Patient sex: M
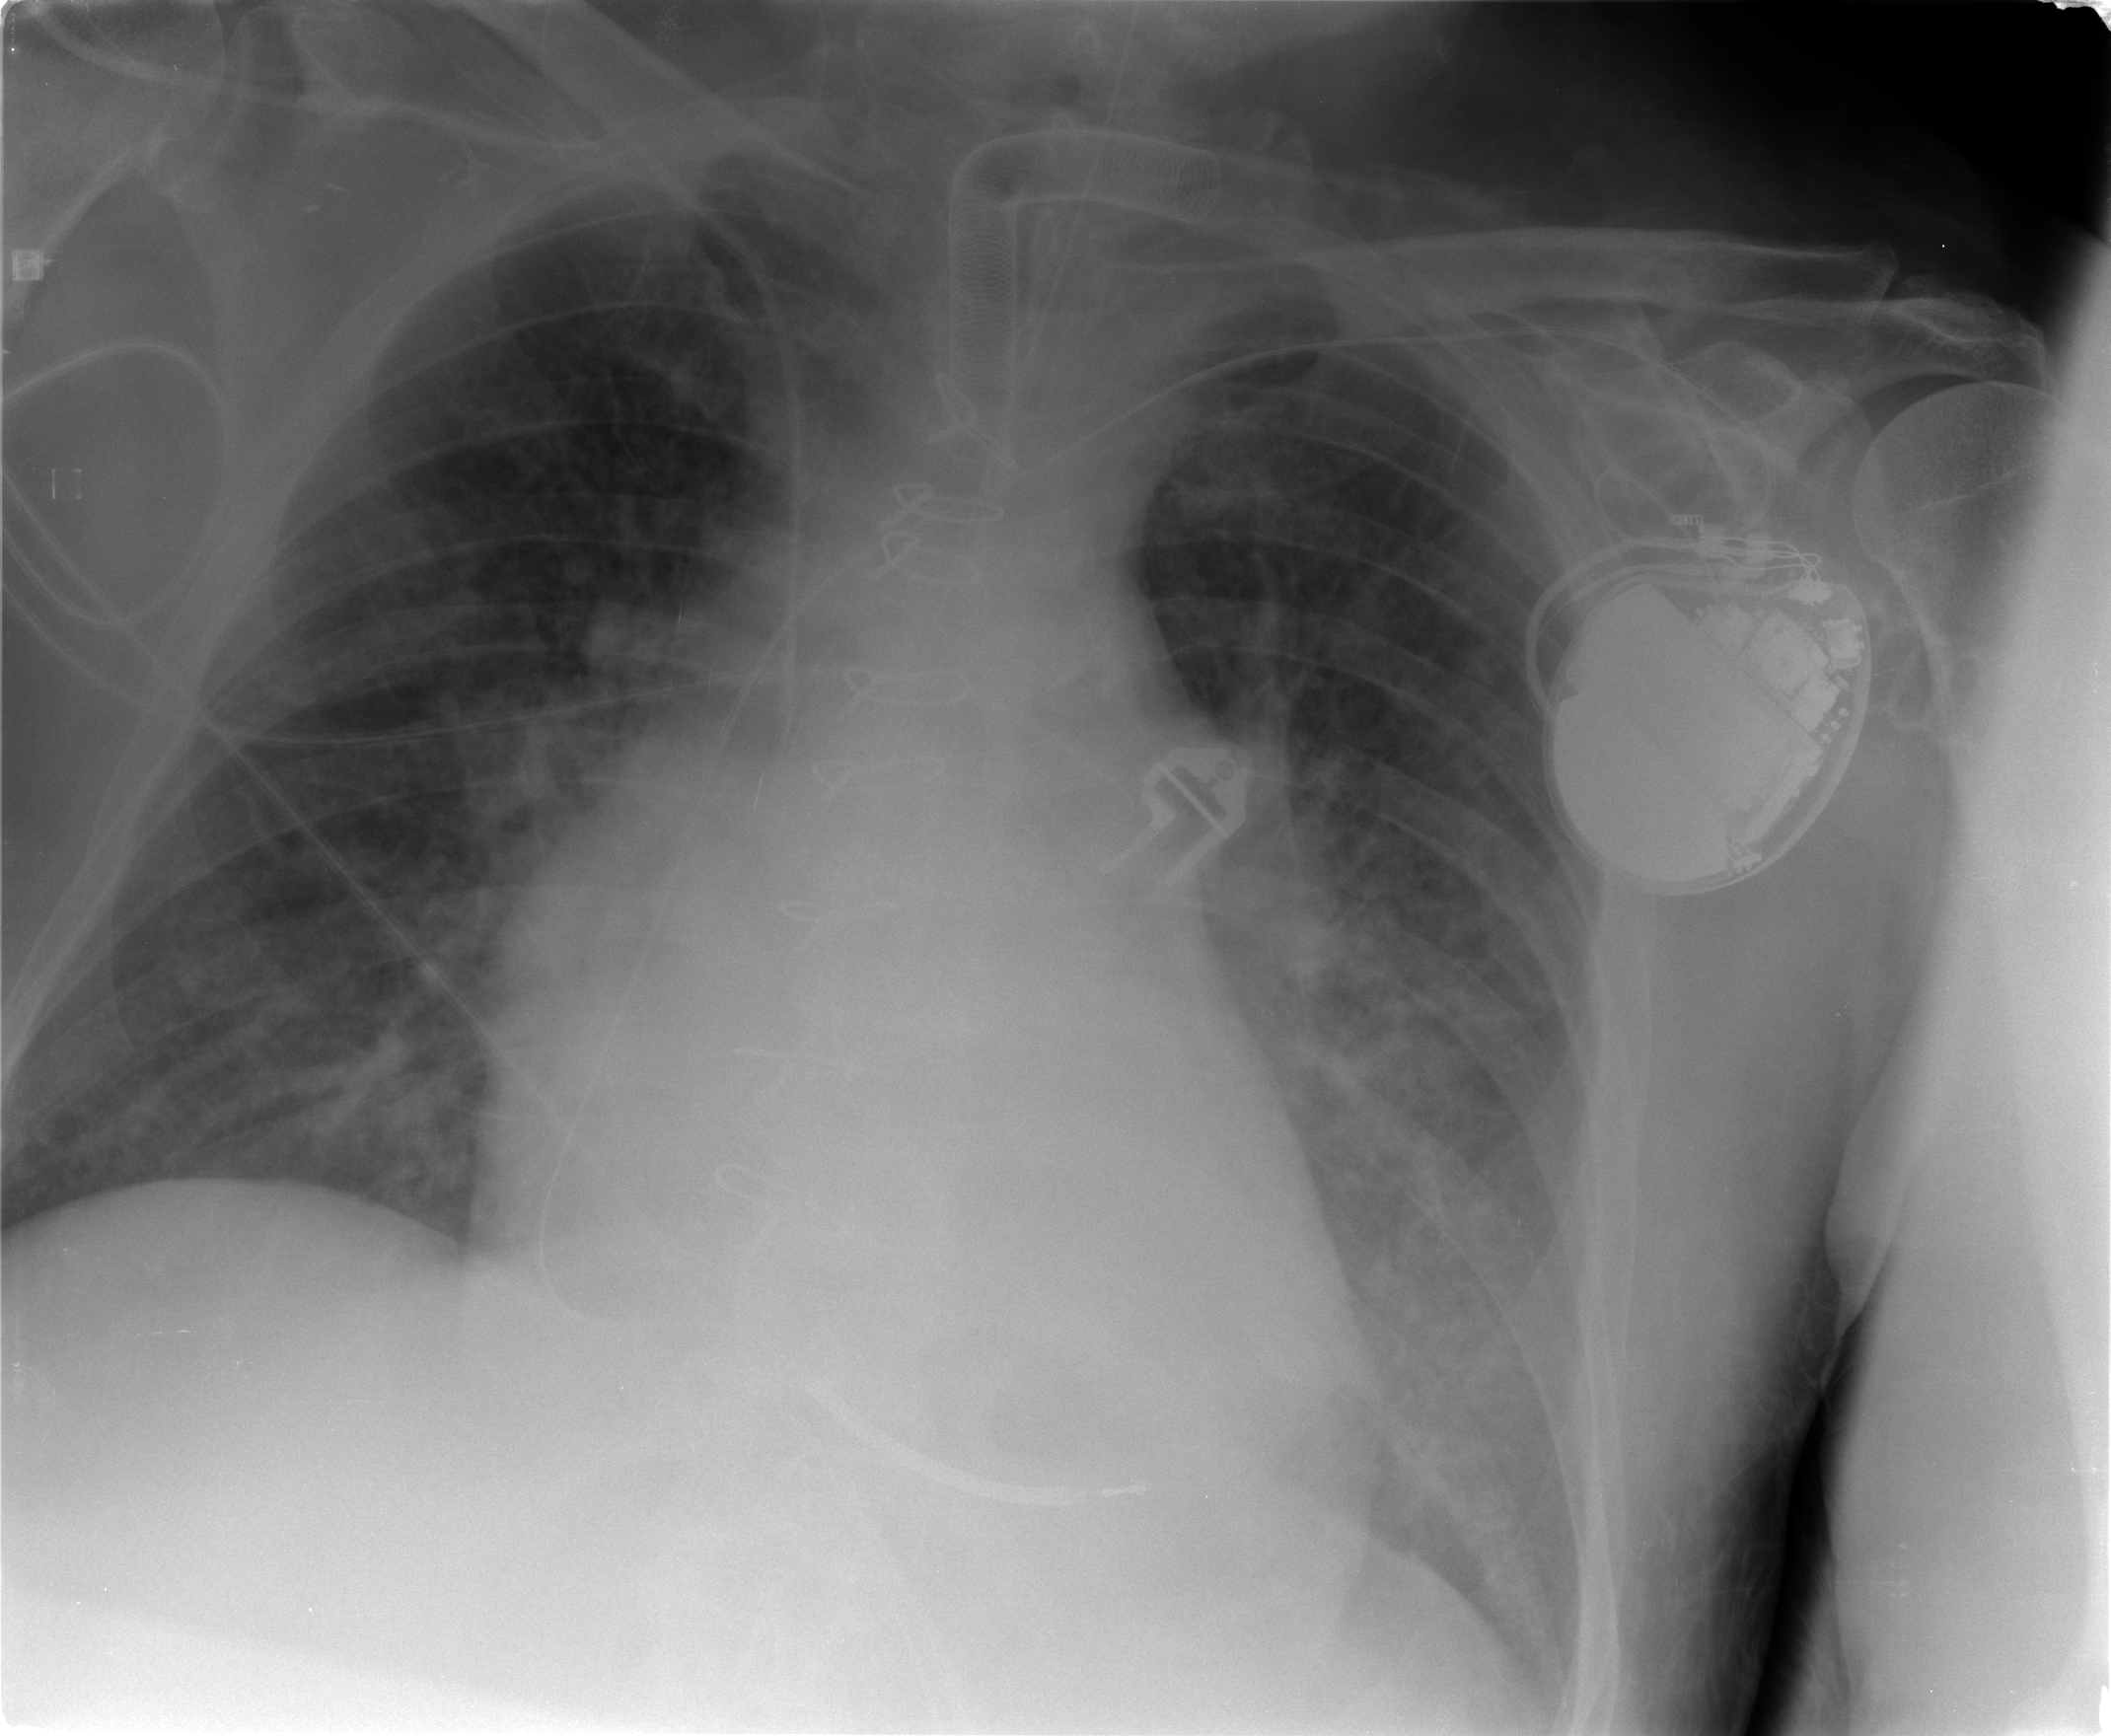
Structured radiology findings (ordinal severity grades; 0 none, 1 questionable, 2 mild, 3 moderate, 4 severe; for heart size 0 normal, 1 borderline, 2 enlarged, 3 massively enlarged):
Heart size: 2
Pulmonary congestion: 2
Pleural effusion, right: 0
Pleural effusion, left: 0
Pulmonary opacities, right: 2
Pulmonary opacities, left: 3
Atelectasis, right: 2
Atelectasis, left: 2